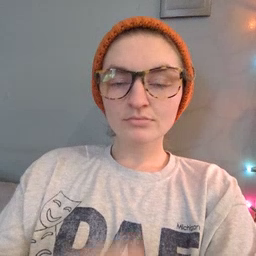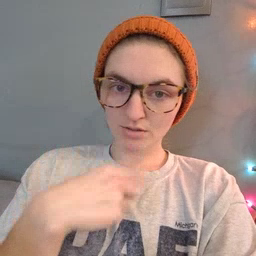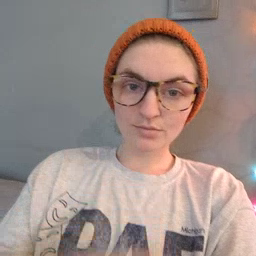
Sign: face